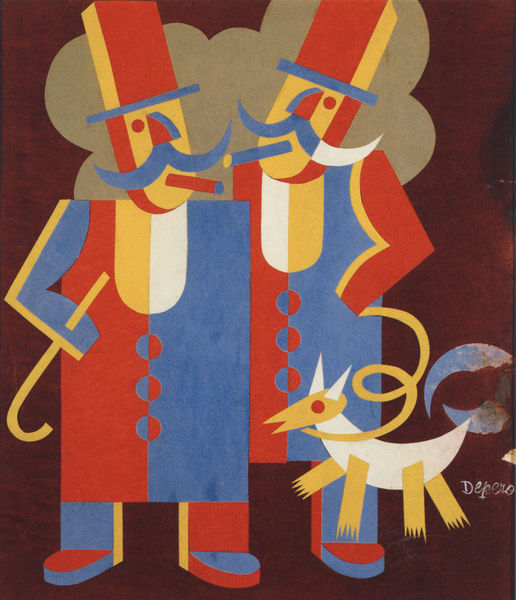
Titel: Uomini con i baffi
Künstler: Fortunato Depero
Standort: Modena
Institution: Galleria Fonte d'Abisso Edizioni
Schlagwörter: blau, fuß, mann, weiß, gelb, kubismus, menschen, ocker, braun, bunt, grau, hut, hüte, männer, nase, orange, unterhalten, gassi, hund, rot, tier, wolke, beige, zylinder, anzug, anzüge, bart, bärte, hemd, hose, jacke, schnurrbart, augen, halten, kragen, mensch, stehen, qualm, rauch, auge, mantel, knopf, ohren, stock, beine, bein, füße, schnabel, bogen, italien, schuhe, hosen, leine, moderne, abstrakt, formen, nebel, spazieren, karikatur, nasen, rauchen, zigarre, knöpfe, abstraktion, surrealismus, bögen, futurismus, eckig, futuristisch, schweben, symmetrisch, form, satire, mäntel, spazierstock, schuh, zigarette, schnauze, raucher, rauchwolke, schnurrbärte, überschneidung, geteilt, zwillinge, einäugig, zwei figuren, zigarren, prange, depero, ohnre, zwei formen